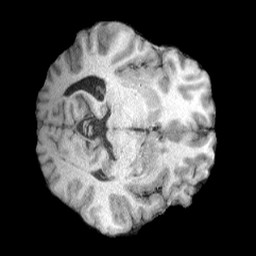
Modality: T1w
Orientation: axial
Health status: healthy